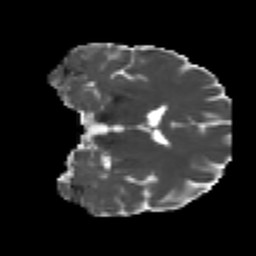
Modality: MD
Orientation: coronal
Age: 29
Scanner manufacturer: siemens
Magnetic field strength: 3 T
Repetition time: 4.52 s
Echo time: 0.084 s